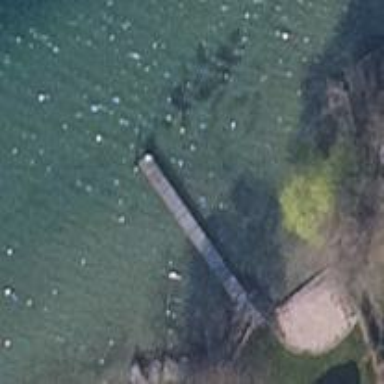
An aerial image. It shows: Man-made pier.